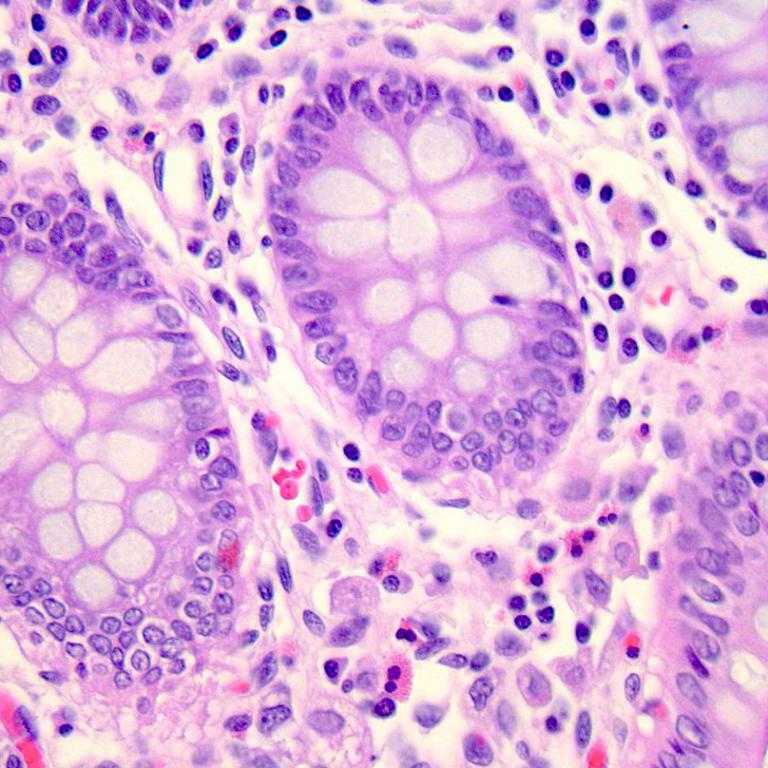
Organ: colon
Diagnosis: benign